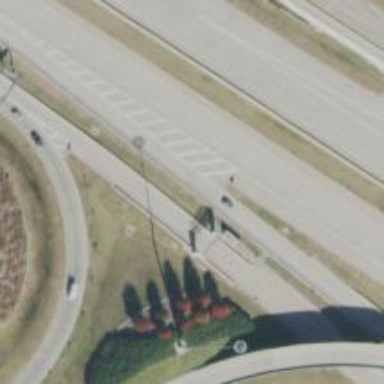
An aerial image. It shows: Toll gantry on the road.